Question: I have publish my website at visual studio . and i try to setup a website by IIS .
What i have done is :
I click Add New Website in ' Sites ' folder in the IIS and when i browse my physical path and pool , there is always the error saying cannot verify access to path , while my pool authentication passed .
this is my first time publishing a site , i want to host my site on localhost so whenever i type localhost it will be my site without running through visual studio . Can anyone help me with the IIS error on cannot verify acess to path ?
this is the look of my error :

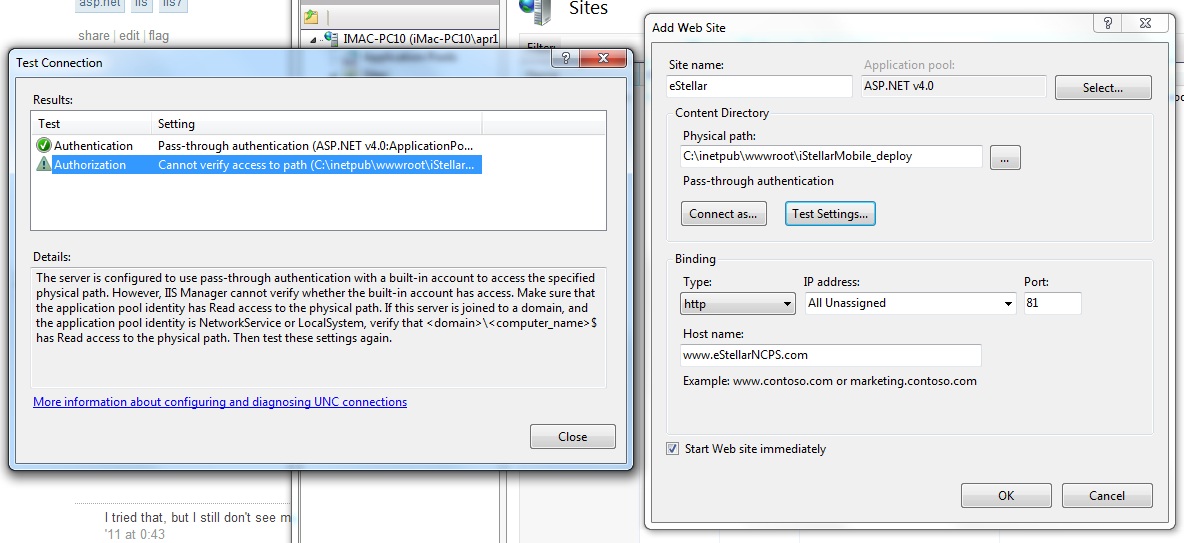
Answer: I have just spent a long time trying to get to grips with this myself, and I believe I can offer an answer that may help anyone else who comes across this question in future. I think the problem stems from the terminology that is used in IIS, and the fact that you are just trying to deploy one website to localhost in order to test it.
In IIS, a 'Website' (i.e. what you are adding if you right-click Sites and then "Add Website...") is not really what you would commonly refer to as a website. It is just a folder on disk, with a URL binding. The Default Web Site, for example, has the folder \inetpub\wwwroot, and the binding "http:*:80:" which means that any http request (port 80) will go to this "Website". Your website that you have published is not what IIS refers to as a "Website".
In IIS, an individual website is called an "Application". A "Website" in IIS can hold a number of Applications, and you can add them by right-clicking the Default Web Site and choose "Add Application...".
In other words, the Default Web Site in IIS can contain many websites. For example:
'''
http://localhost/eStellar
http://localhost/otherWebsite
http://localhost/thirdWebsite
'''
all of which may be completely unrelated. I would say that the 3 sites above are 3 different websites, but in IIS these are three "Applications" contained within the "Default Web Site".
In IIS, each "Website" must have a unique binding. As you want your website to be accessible from
'''
http://localhost/eStellar
'''
(which is port 80) you should use the IIS Default Web Site, because it has the binding already to port 80 and you cannot create another "Website" in IIS with that same binding.
So right-click on the Default Web Site, and choose "Add Application...". In the dialog box that appears, the Alias is the name that you want to use in the URL after localhost, so in your case this is "eStellar". The Application Pool can be anything, but just choose the DefaultAppPool for now (the choice of Application Pool is another issue entirely). In the Physical Path, enter the place where you published the website to (i.e. what you have in the Physical Path box in the image in your question).
I also get the same "Cannot verify access to path" warning that you show in your image, but this does not affect my ability to access the page at
'''
http://localhost/eStellar
'''
It appears to be saying that it "cannot verify" whether you have access, not that it definitely cannot access the site. This warning was a bit of a red herring for me, as it actually has nothing to do with why I could not set up the site with the same method as you state in your question.
Hopefully now you can access your site at localhost.